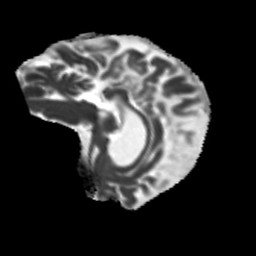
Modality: MD
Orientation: sagittal
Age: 79
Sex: female
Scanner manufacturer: siemens
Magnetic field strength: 3 T
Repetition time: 5.25 s
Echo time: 0.08 s